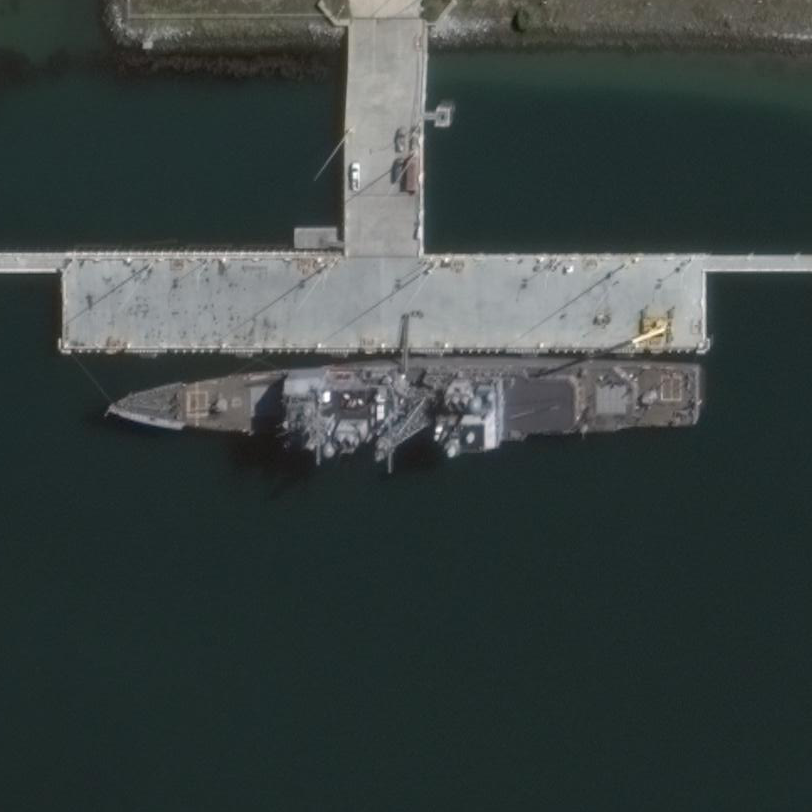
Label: cruiser